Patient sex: M
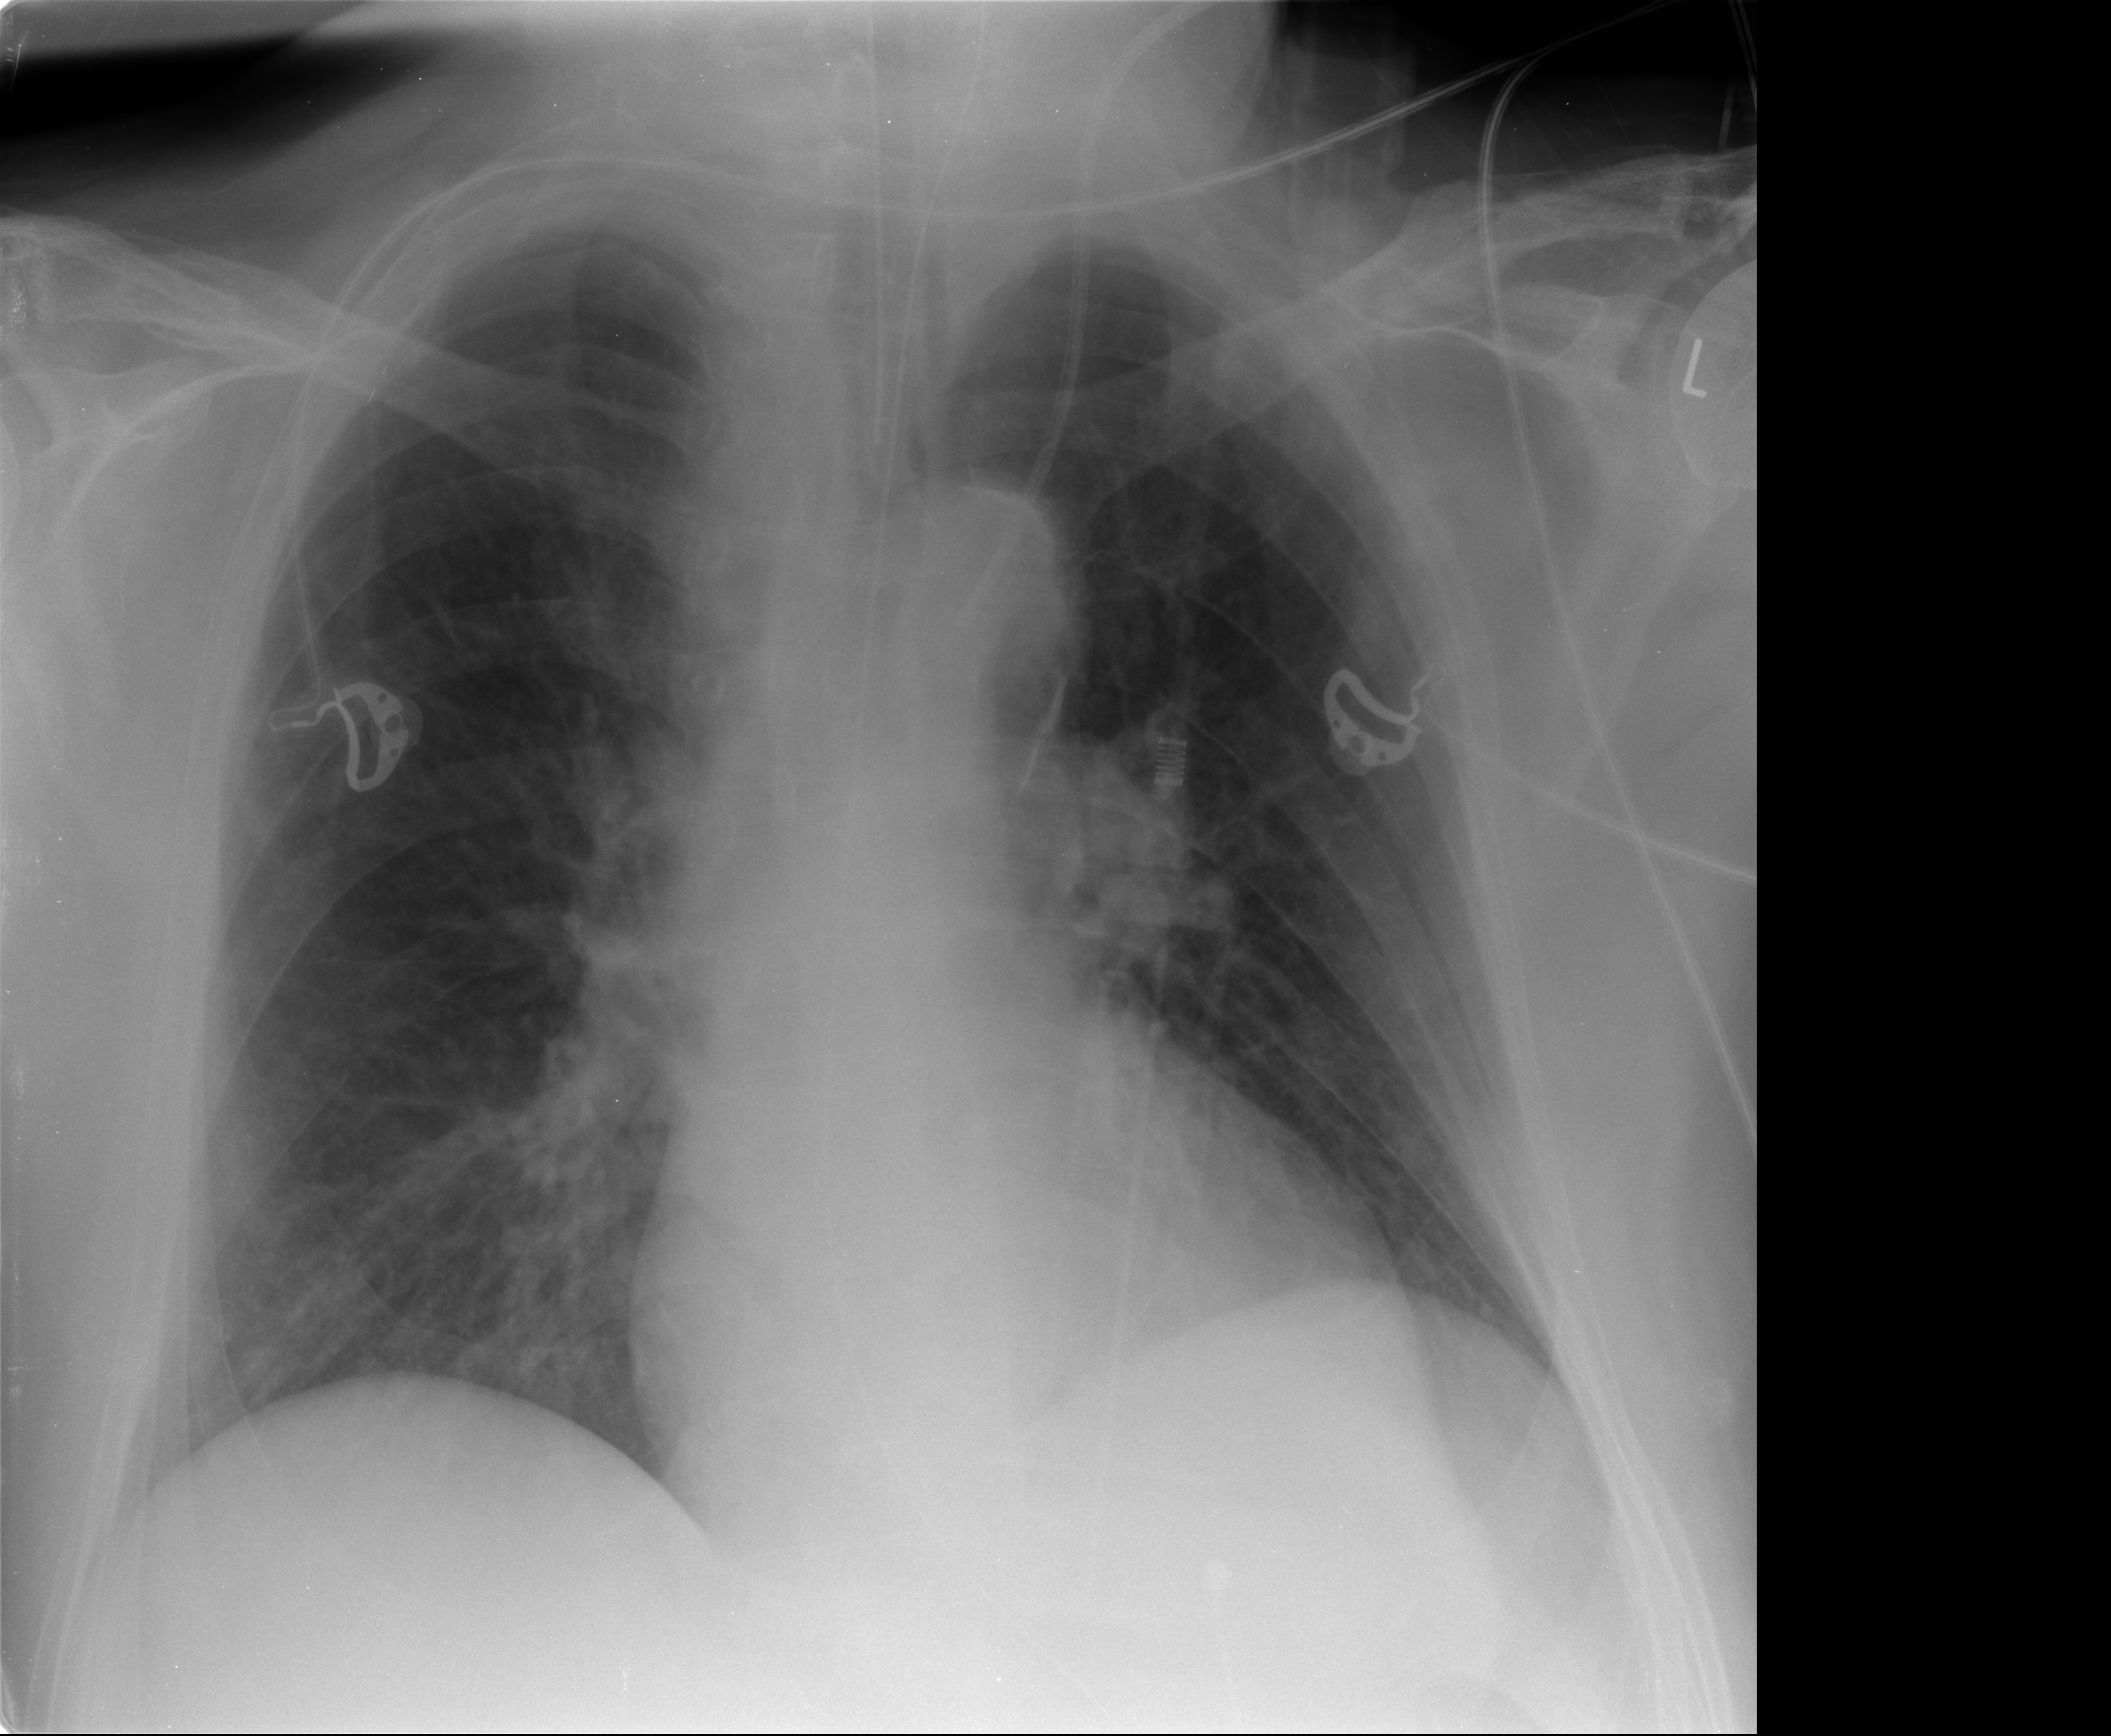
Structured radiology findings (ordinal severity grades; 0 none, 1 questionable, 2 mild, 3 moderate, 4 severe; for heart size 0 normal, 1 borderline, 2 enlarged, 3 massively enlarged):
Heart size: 1
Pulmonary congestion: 2
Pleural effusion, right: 0
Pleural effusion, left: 0
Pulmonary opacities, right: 0
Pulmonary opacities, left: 0
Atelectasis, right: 1
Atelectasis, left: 0